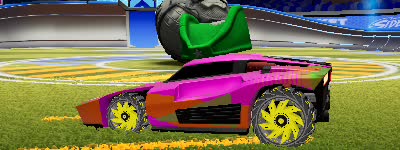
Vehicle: breakout